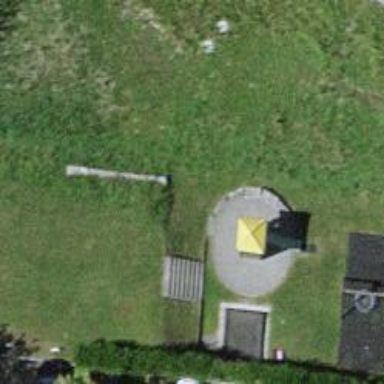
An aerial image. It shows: Playground with playhouse.